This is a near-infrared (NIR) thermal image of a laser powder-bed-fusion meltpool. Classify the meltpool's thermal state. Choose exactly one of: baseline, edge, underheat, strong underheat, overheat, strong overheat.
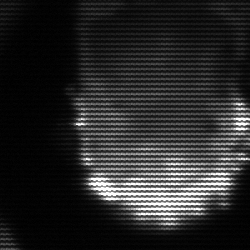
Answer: baseline